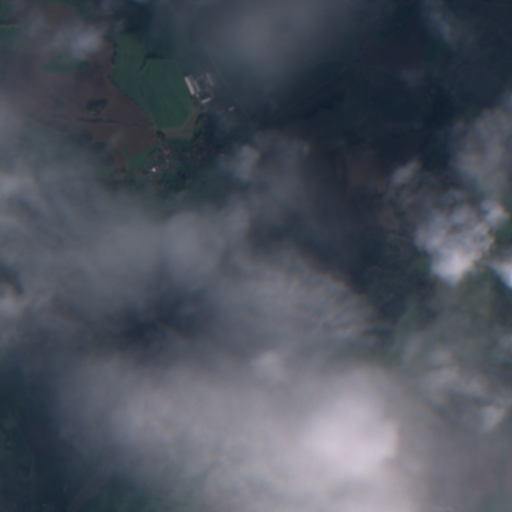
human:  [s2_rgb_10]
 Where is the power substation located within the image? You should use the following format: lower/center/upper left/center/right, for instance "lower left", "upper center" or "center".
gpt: The power substation is located in the upper right of the image.
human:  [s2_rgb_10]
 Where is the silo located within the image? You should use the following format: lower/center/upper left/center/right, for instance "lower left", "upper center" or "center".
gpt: The silo is located in the upper center of the image.
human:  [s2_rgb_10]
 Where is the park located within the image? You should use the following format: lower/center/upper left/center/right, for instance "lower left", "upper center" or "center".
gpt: There is no park in the image.